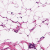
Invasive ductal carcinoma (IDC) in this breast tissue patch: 0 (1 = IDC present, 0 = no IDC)